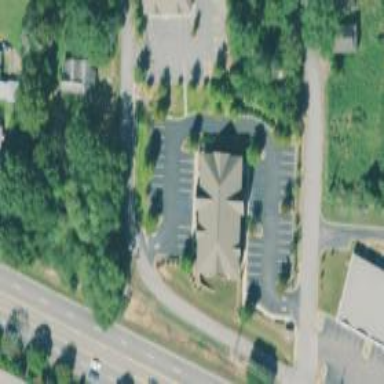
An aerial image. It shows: Healthcare clinic.